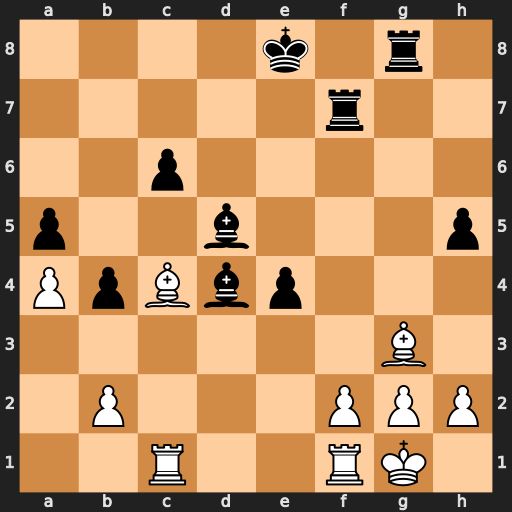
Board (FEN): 4k1r1/5r2/2p5/p2b3p/PpBbp3/6B1/1P3PPP/2R2RK1
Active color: w
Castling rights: -
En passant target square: -
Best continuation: Bxd5 cxd5 Rc8+ Kd7 Rxg8